Aerial crown-view tile of a tropical tree (Barro Colorado Island, Panama), acquired 20250616:
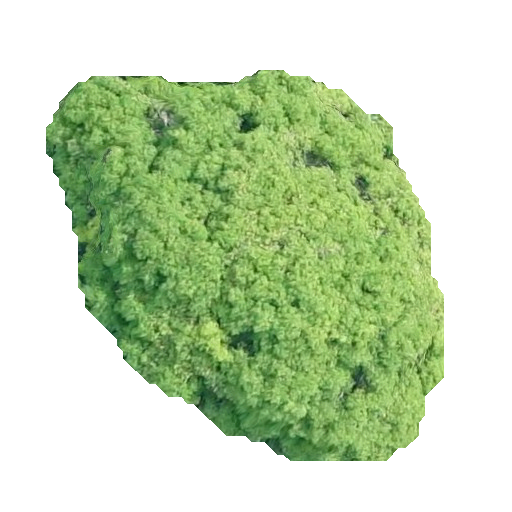
Species: Handroanthus guayacan
GBIF accepted scientific name: Handroanthus guayacan
Crown area: 169.518 m²